Question:
So I need to disable this archive feature but can't I don't know from where.
I tried this in 'build.gradle', but it didn't work.
'''
bundle {
storeArchive.enable = false
}
'''
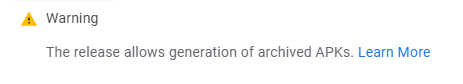
Answer: If you are using AGP 7.2 or newer and want to opt-out of the generation of archived APKs, you can modify the build.gradle file of the project:
'''
android {
bundle {
storeArchive {
enable = false
}
}
}
'''
<URL>